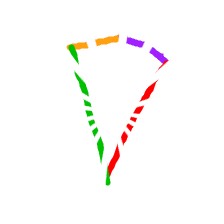
Shape: kite